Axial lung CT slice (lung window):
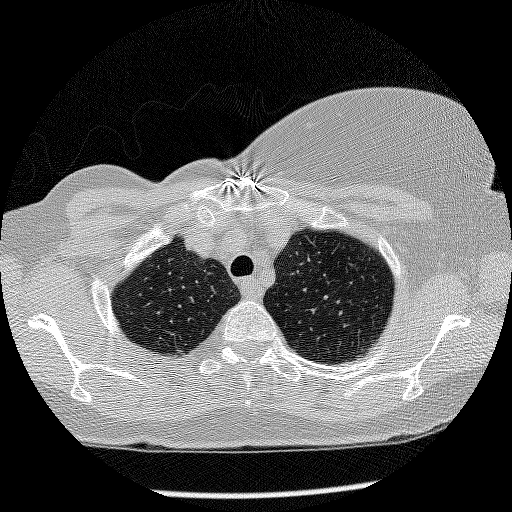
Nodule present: no